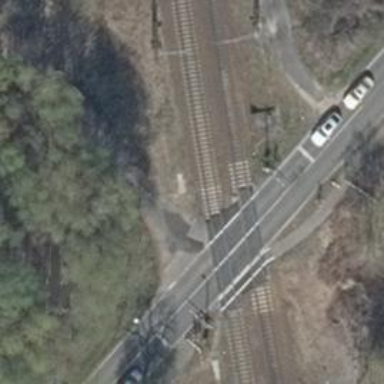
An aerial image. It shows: Level crossing with lights and saltire markings.